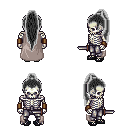
a pixel art fantasy rpg character, male body template, skeleton, gray cape, metal pants, gray extra-long topknot hairstyle, leather bracers, ghillies, dagger, four views (front, back, left, right), 2x2 character sprite sheet, small pixel art, hard edges, no anti-aliasing